Question: I'm interested in main thread in a service (remote service) in android.
I implemented service with 2 threads (one for reading from socket, one for sending data to server from the same socket). When I want to start connection (I do it only from the interior of "reading" thread and after it, if it pass, set special flags to inform "sending" thread that connection is set) I get error like this:
'''
02-19 18:12:46.318: E/AndroidRuntime(4945): FATAL EXCEPTION: main
02-19 18:12:46.318: E/AndroidRuntime(4945): android.os.NetworkOnMainThreadException
02-19 18:12:46.318: E/AndroidRuntime(4945): at android.os.StrictMode$AndroidBlockGuardPolicy.onNetwork(StrictMode.java:1117)
02-19 18:12:46.318: E/AndroidRuntime(4945): at libcore.io.BlockGuardOs.recvfrom(BlockGuardOs.java:163)
02-19 18:12:46.318: E/AndroidRuntime(4945): at libcore.io.IoBridge.recvfrom(IoBridge.java:513)
02-19 18:12:46.318: E/AndroidRuntime(4945): at java.net.PlainSocketImpl.read(PlainSocketImpl.java:488)
02-19 18:12:46.318: E/AndroidRuntime(4945): at java.net.PlainSocketImpl.access$000(PlainSocketImpl.java:46)
02-19 18:12:46.318: E/AndroidRuntime(4945): at java.net.PlainSocketImpl$PlainSocketInputStream.read(PlainSocketImpl.java:240)
02-19 18:12:46.318: E/AndroidRuntime(4945): at java.io.InputStreamReader.read(InputStreamReader.java:244)
02-19 18:12:46.318: E/AndroidRuntime(4945): at java.io.BufferedReader.fillBuf(BufferedReader.java:130)
02-19 18:12:46.318: E/AndroidRuntime(4945): at java.io.BufferedReader.readLine(BufferedReader.java:354)
02-19 18:12:46.318: E/AndroidRuntime(4945): at com.example.aaa.MyService.try_to_connect_with_server(MyService.java:640)
02-19 18:12:46.318: E/AndroidRuntime(4945): at com.example.aaa.MyService.URUCHOM_SIEC(MyService.java:510)
02-19 18:12:46.318: E/AndroidRuntime(4945): at com.example.aaa.MyService$Handler_X.handleMessage(MyService.java:219)
02-19 18:12:46.318: E/AndroidRuntime(4945): at android.os.Handler.dispatchMessage(Handler.java:99)
02-19 18:12:46.318: E/AndroidRuntime(4945): at android.os.Looper.loop(Looper.java:137)
02-19 18:12:46.318: E/AndroidRuntime(4945): at android.app.ActivityThread.main(ActivityThread.java:5039)
02-19 18:12:46.318: E/AndroidRuntime(4945): at java.lang.reflect.Method.invokeNative(Native Method)
02-19 18:12:46.318: E/AndroidRuntime(4945): at java.lang.reflect.Method.invoke(Method.java:511)
02-19 18:12:46.318: E/AndroidRuntime(4945): at com.android.internal.os.ZygoteInit$MethodAndArgsCaller.run(ZygoteInit.java:793)
02-19 18:12:46.318: E/AndroidRuntime(4945): at com.android.internal.os.ZygoteInit.main(ZygoteInit.java:560)
02-19 18:12:46.318: E/AndroidRuntime(4945): at dalvik.system.NativeStart.main(Native Method)
'''
in code like this below (in row with in.readline):
'''
...
socket.connect(new InetSocketAddress(ADRES, 6000), 1200);
if (socket != null) {
in = new BufferedReader(new InputStreamReader(
socket.getInputStream()));
out = new BufferedWriter(new OutputStreamWriter(
socket.getOutputStream()));
out.write("login_message
");
out.flush();
response = in.readLine(); //<<<===== errors occur here
...
//setting flags about established connection
}
'''
I don't understand what is a main thread (in this situation) and why only sometimes these errors occur?
I apologize if my ask is elementary, but I couldn't find understanding (by me) answer for it.
I add simple and bad looking flow control chart (I'm amateur):

Regards,
Artik
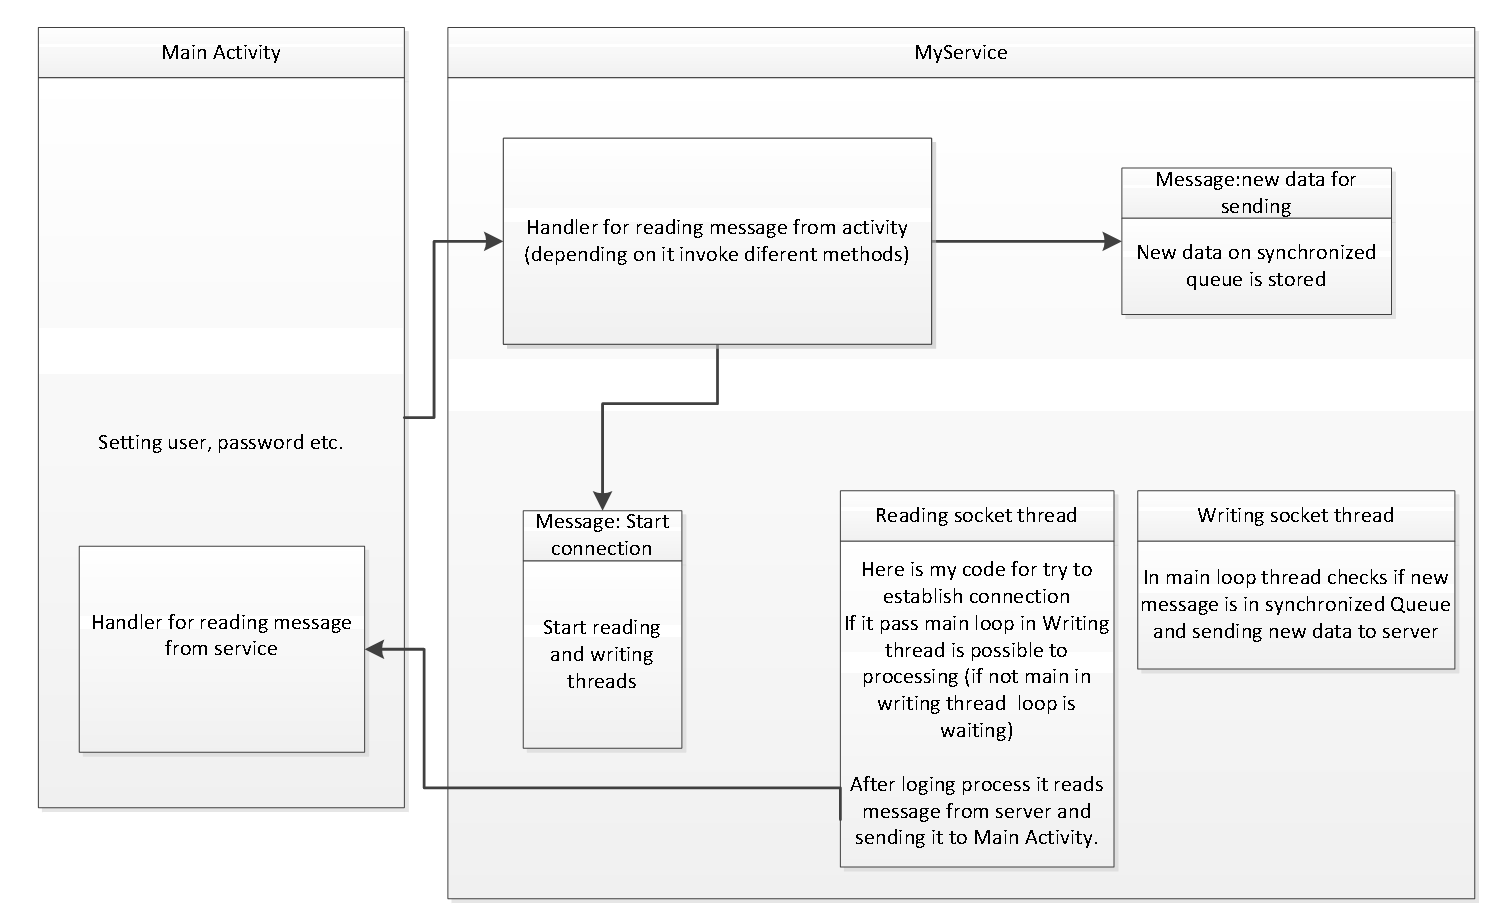
Answer: > I don't understand what is a main thread (in this situation)
Each process has what is referred to as the main application thread. In processes with UI (activities), the main application thread drives the UI. It is also the thread used for lifecycle methods (e.g., 'onStartCommand()' of a service).
In your case, you are on the main application thread because you used a 'Handler', in a service, named 'com.example.aaa.MyService'. Having a 'Handler' in a 'Service' is bizarre, IMHO.